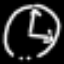
Label: clock